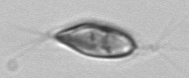
Label: Chrysochromulina